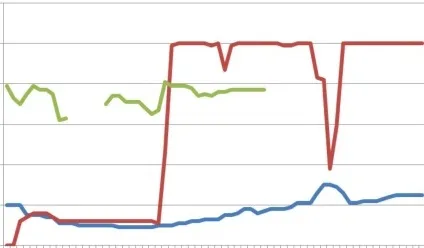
Case 4. X-axis representing time in 16 sec intervals;. upper line (red): CO2 (mmHg); middle line (green): Resp (br/m); lower line (blue): SpO2 (%).
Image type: chart (chart)